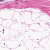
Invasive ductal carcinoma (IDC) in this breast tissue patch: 0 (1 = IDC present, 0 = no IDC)